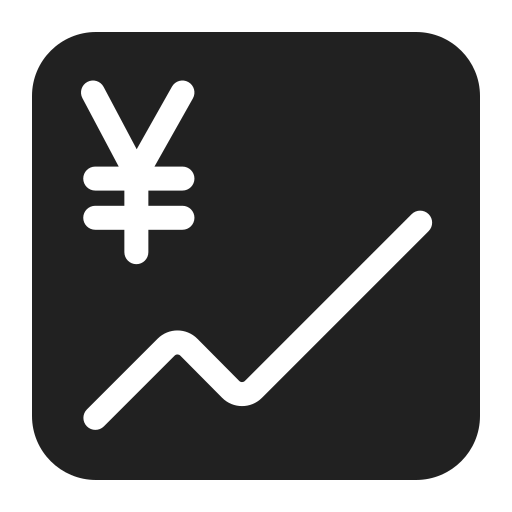
chart increasing with yen high contrast